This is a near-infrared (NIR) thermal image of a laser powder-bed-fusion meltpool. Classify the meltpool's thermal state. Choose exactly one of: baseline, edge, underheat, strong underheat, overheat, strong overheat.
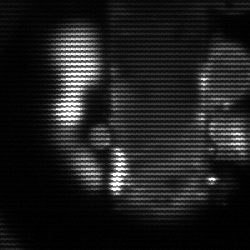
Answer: strong underheat